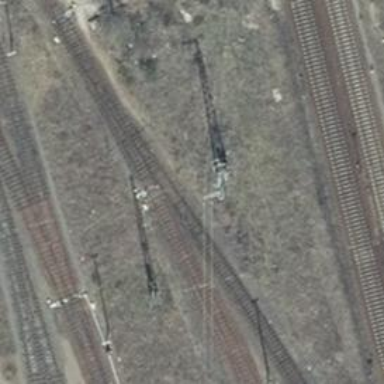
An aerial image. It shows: Railway switch.